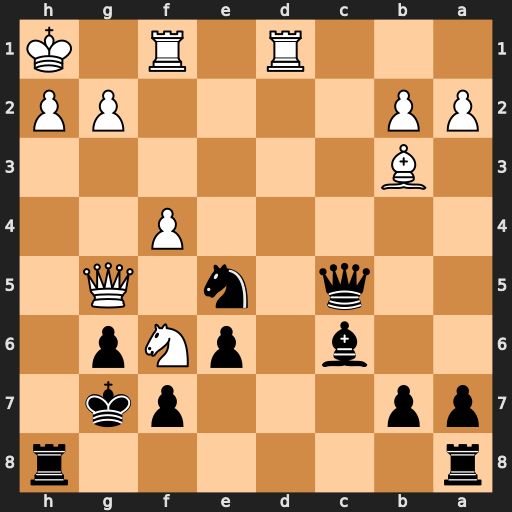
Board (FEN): r6r/pp3pk1/2b1pNp1/2q1n1Q1/5P2/1B6/PP4PP/3R1R1K
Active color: b
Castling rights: -
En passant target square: -
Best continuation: Rxh2+ Kxh2 Rh8+ Nh5+ Rxh5+ Qxh5 gxh5